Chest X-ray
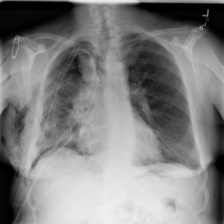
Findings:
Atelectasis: positive
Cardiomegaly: negative
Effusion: positive
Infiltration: negative
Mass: negative
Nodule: negative
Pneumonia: negative
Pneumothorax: positive
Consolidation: negative
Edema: negative
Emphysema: positive
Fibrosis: negative
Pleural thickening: negative
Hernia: negative